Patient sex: F
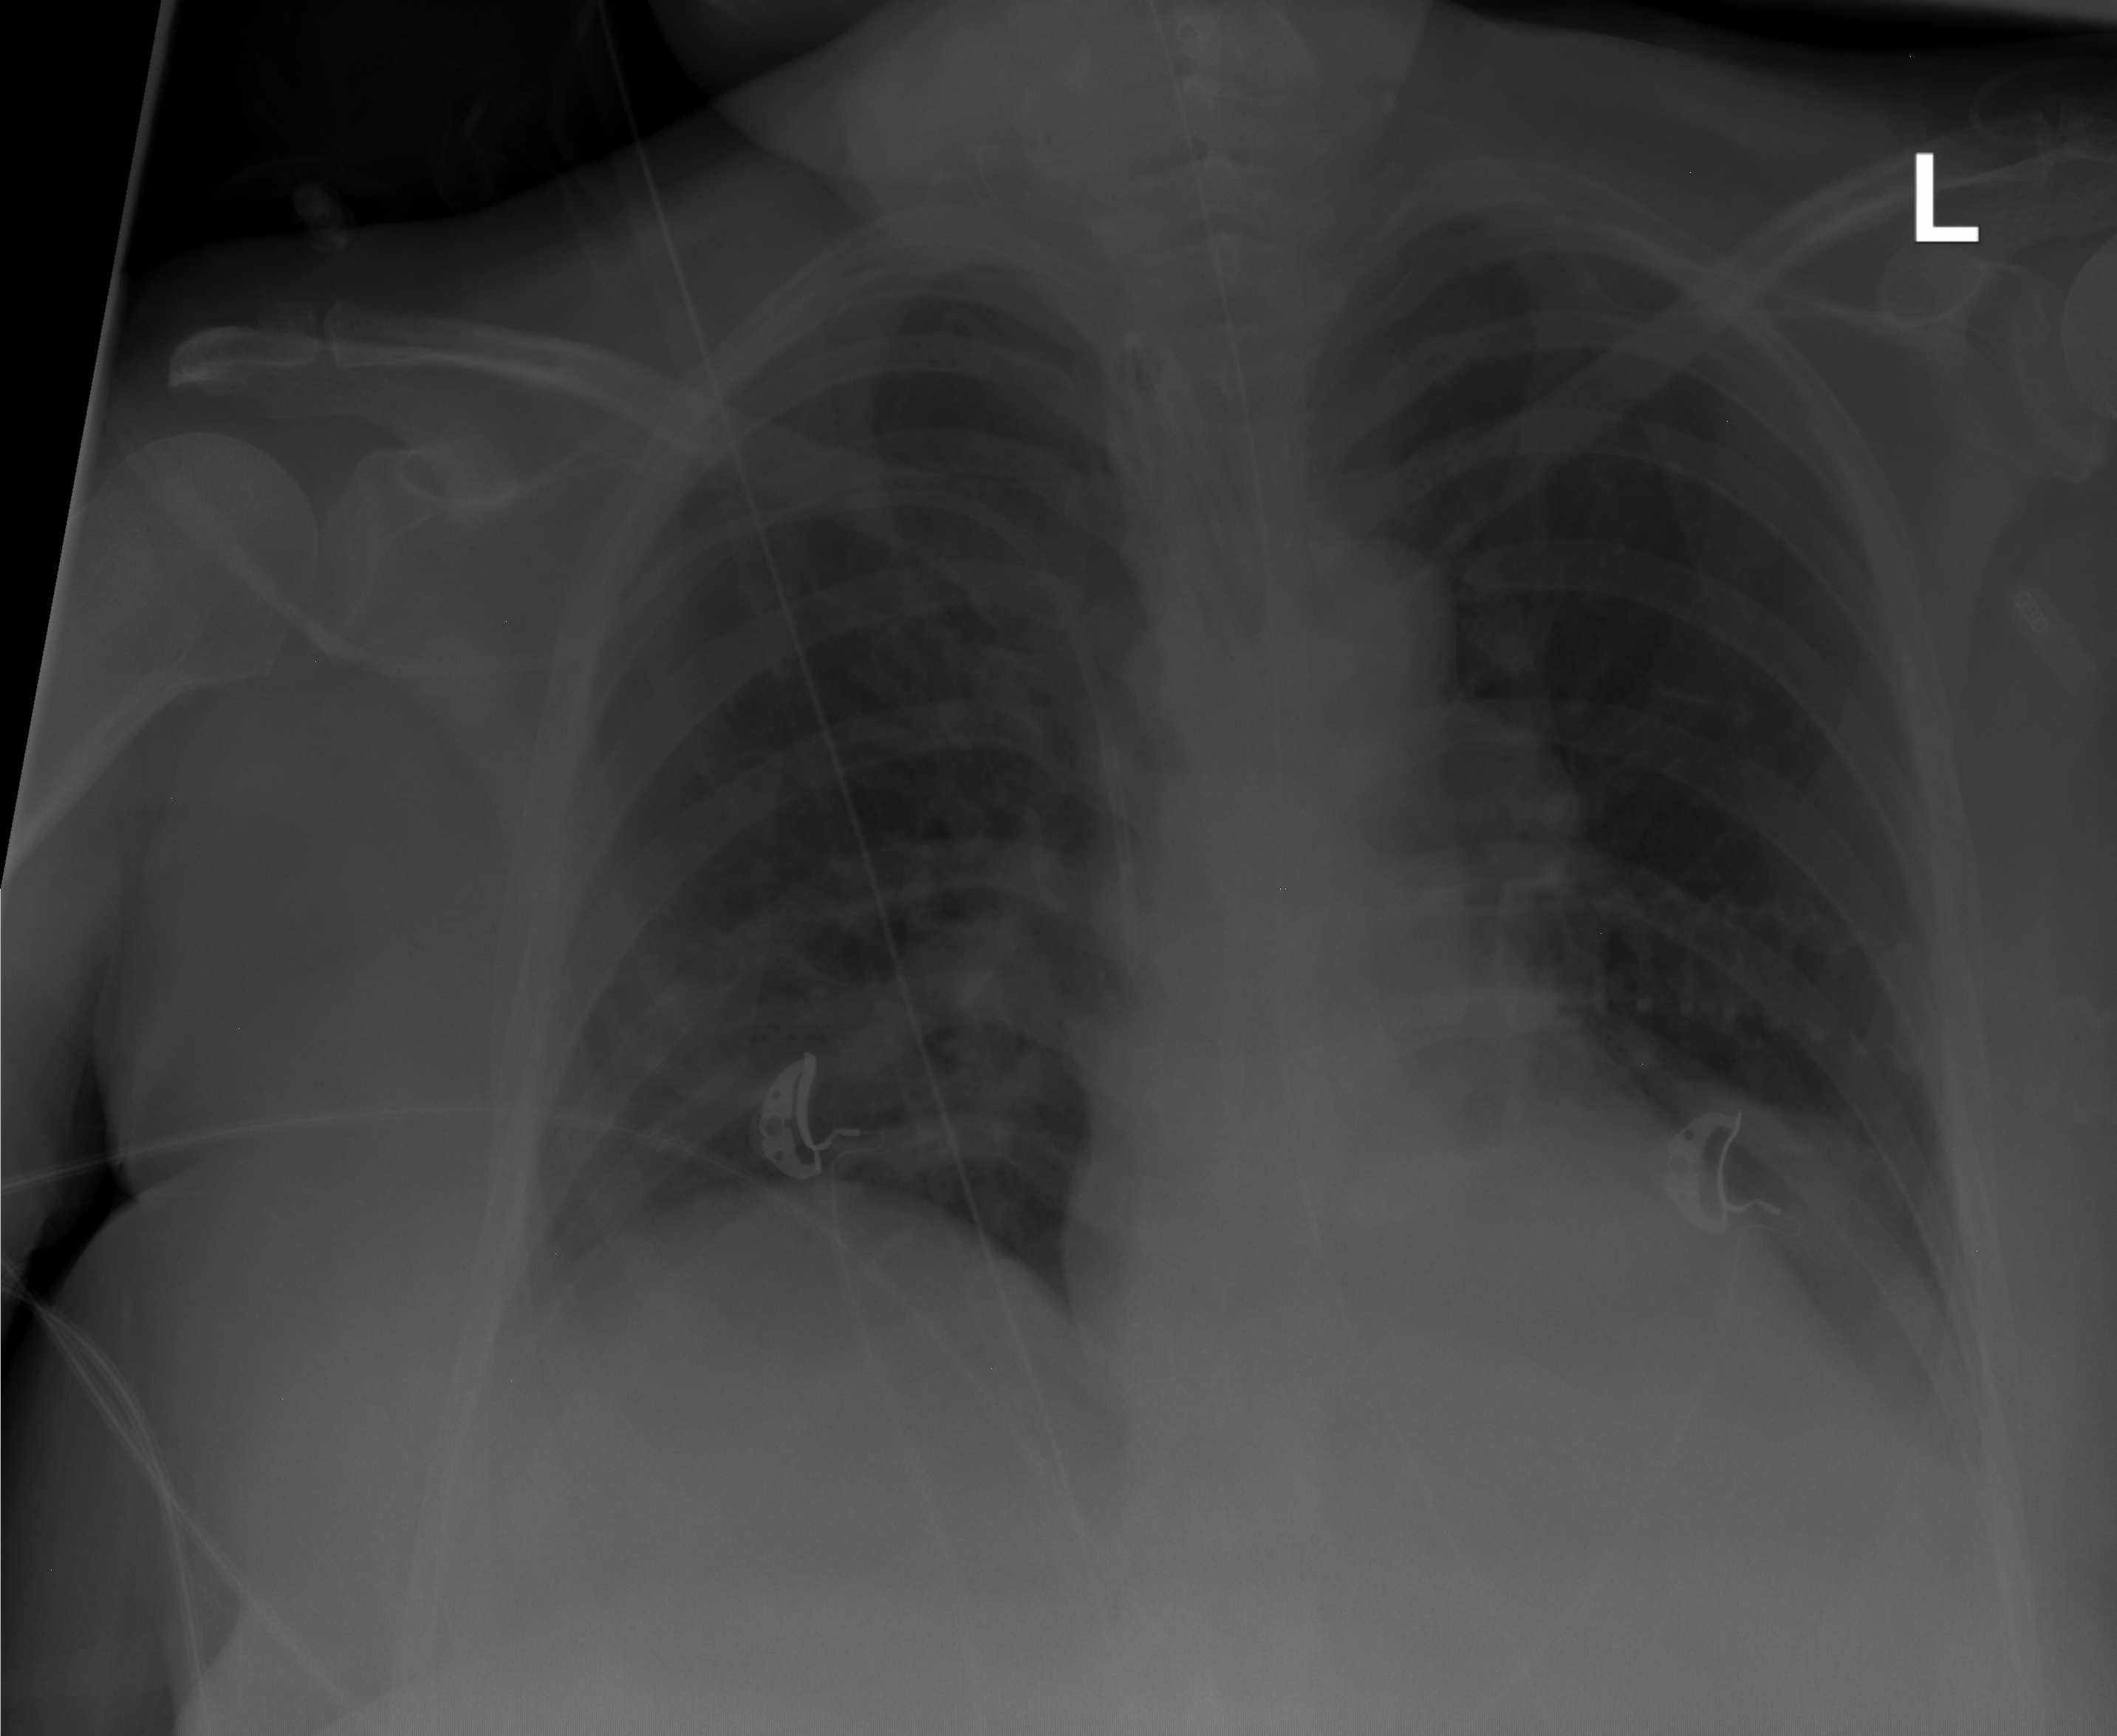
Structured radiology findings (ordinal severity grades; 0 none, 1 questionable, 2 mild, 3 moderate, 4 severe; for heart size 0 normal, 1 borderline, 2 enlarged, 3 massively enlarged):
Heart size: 1
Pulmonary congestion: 0
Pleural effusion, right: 0
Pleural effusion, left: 2
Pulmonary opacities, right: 2
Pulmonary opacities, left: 0
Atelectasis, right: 0
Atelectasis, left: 2